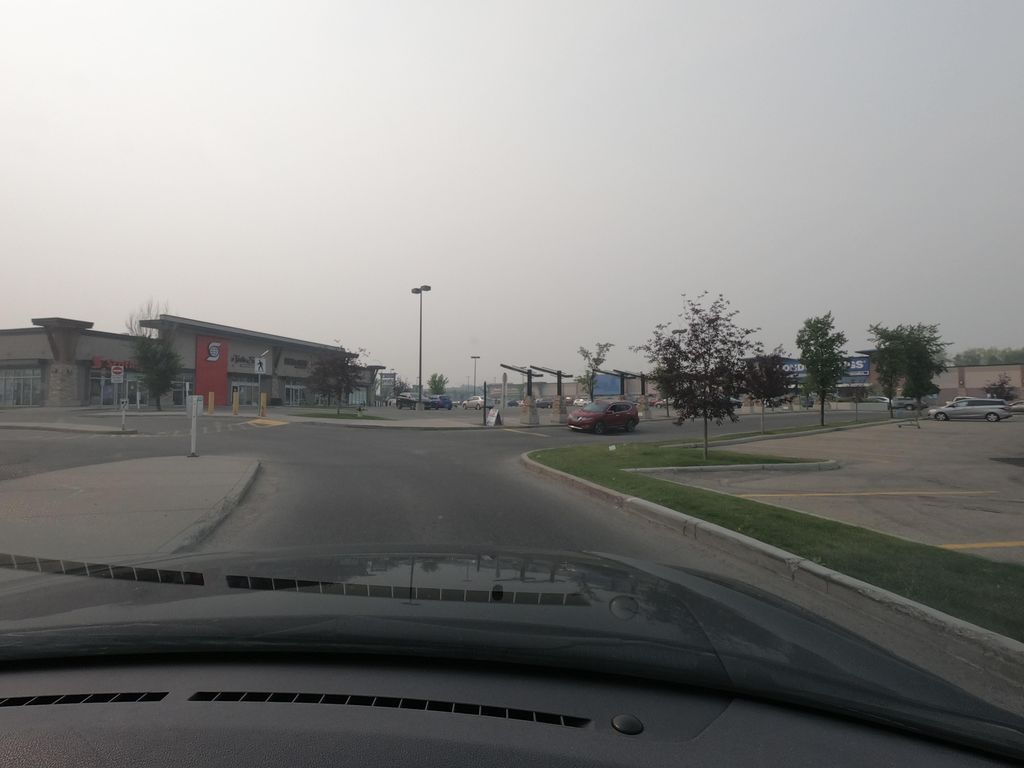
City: calgary